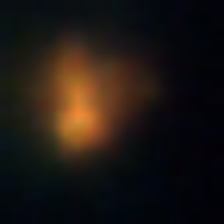
Taxon: NanoPlankton
Group: Other